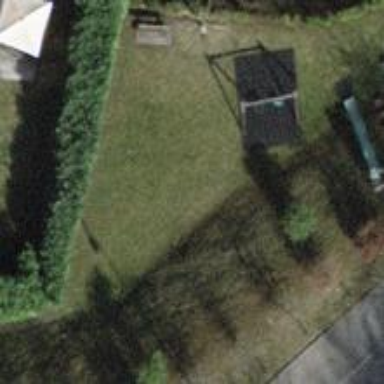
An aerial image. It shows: Playground area for leisure activities on the land.